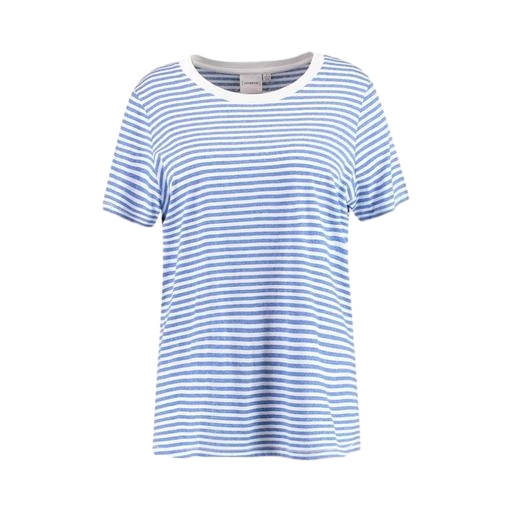
blue short-sleeved striped t-shirt, blue women's stripe true t-shirt, blue women's striped shirt, white background